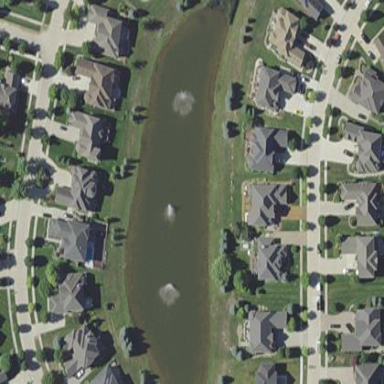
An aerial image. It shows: Pond with natural water.